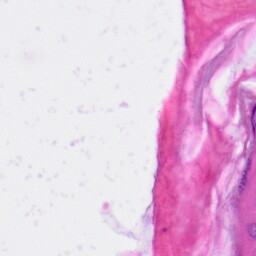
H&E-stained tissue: Skin